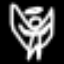
Label: angel